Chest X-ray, AP view. Patient: 38 years old, sex F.
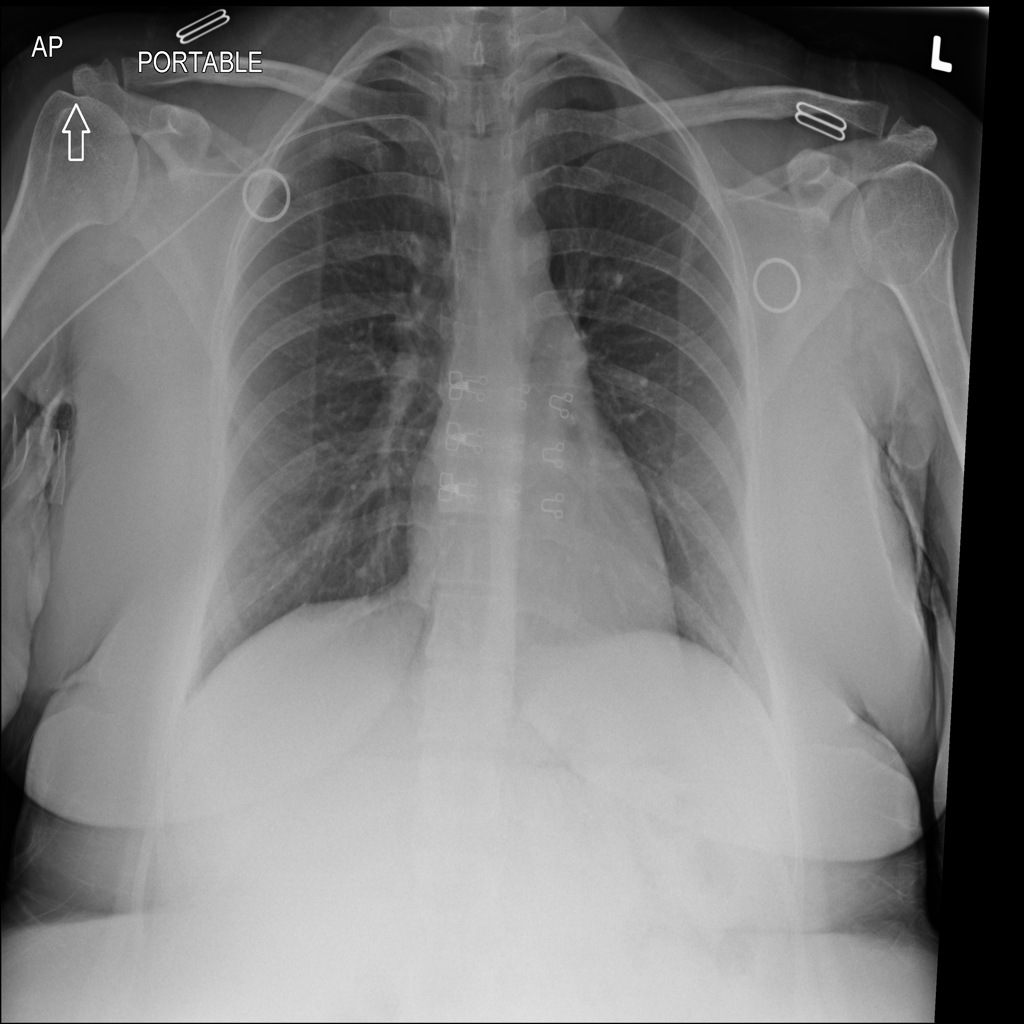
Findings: No Finding